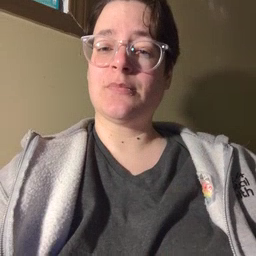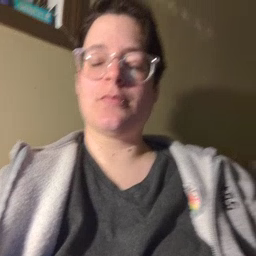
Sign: clean